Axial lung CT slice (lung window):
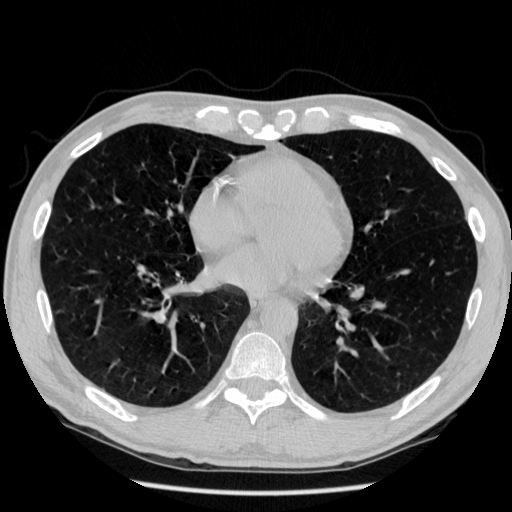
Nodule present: no